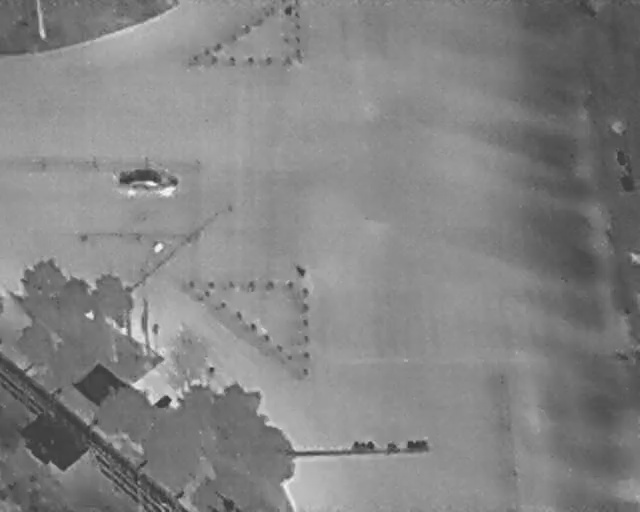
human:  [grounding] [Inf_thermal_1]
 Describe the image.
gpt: In the satellite image, there is  <ref>1 medium car </ref> <box>[[20, 28, 25, 41, 2]]</box> located at left.